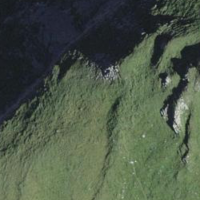
EUNIS habitat code: 48
Species observed at this site:
Astragalus alpinus
Parnassia palustris
Dryas octopetala